Question: Simply put, how do I make this?

I have already created a navigation drawer with items but I don't know how do I make the sections.
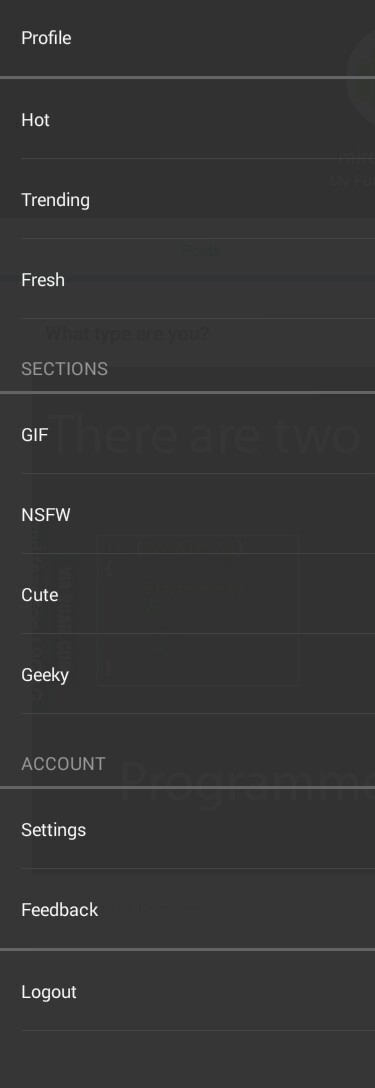
Answer: Well, first of all, I think what you want to to is a 'NavigationDrawer', right ? take a look at the doc and simple implementation here :
<URL>
To create section in it, you just put a standard list with section in it.
A lot a sample in here for that :
<URL>
Or use a lib :
<URL>